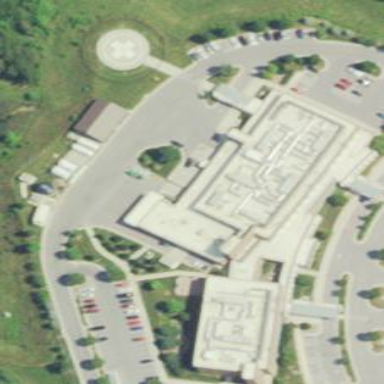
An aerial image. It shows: Hospital building.